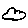
Label: cloud